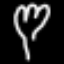
Label: fork